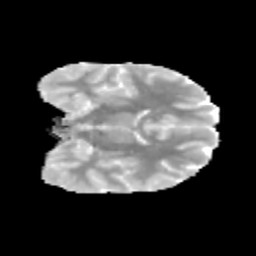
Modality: MD
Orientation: coronal
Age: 12
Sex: male
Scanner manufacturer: siemens
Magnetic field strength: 3 T
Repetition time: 3.8 s
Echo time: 0.07 s